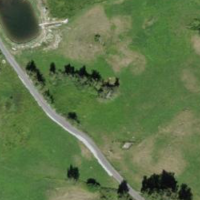
EUNIS habitat code: 26
Species observed at this site:
Eriophorum angustifolium